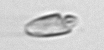
Label: Katodinium_or_Torodinium